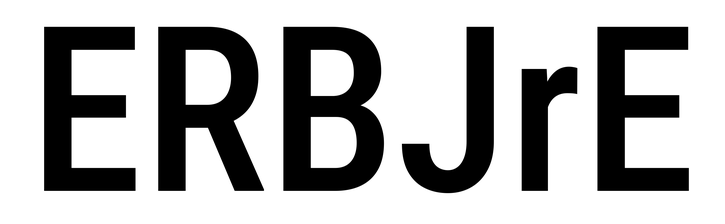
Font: Roboto_Condensed_Medium